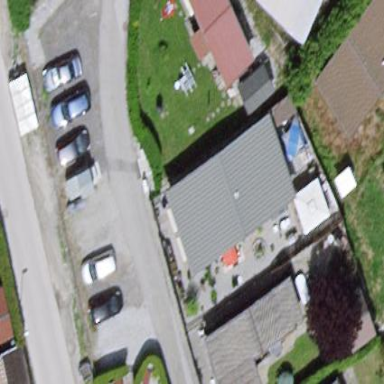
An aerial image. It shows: Static caravan building.